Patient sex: F
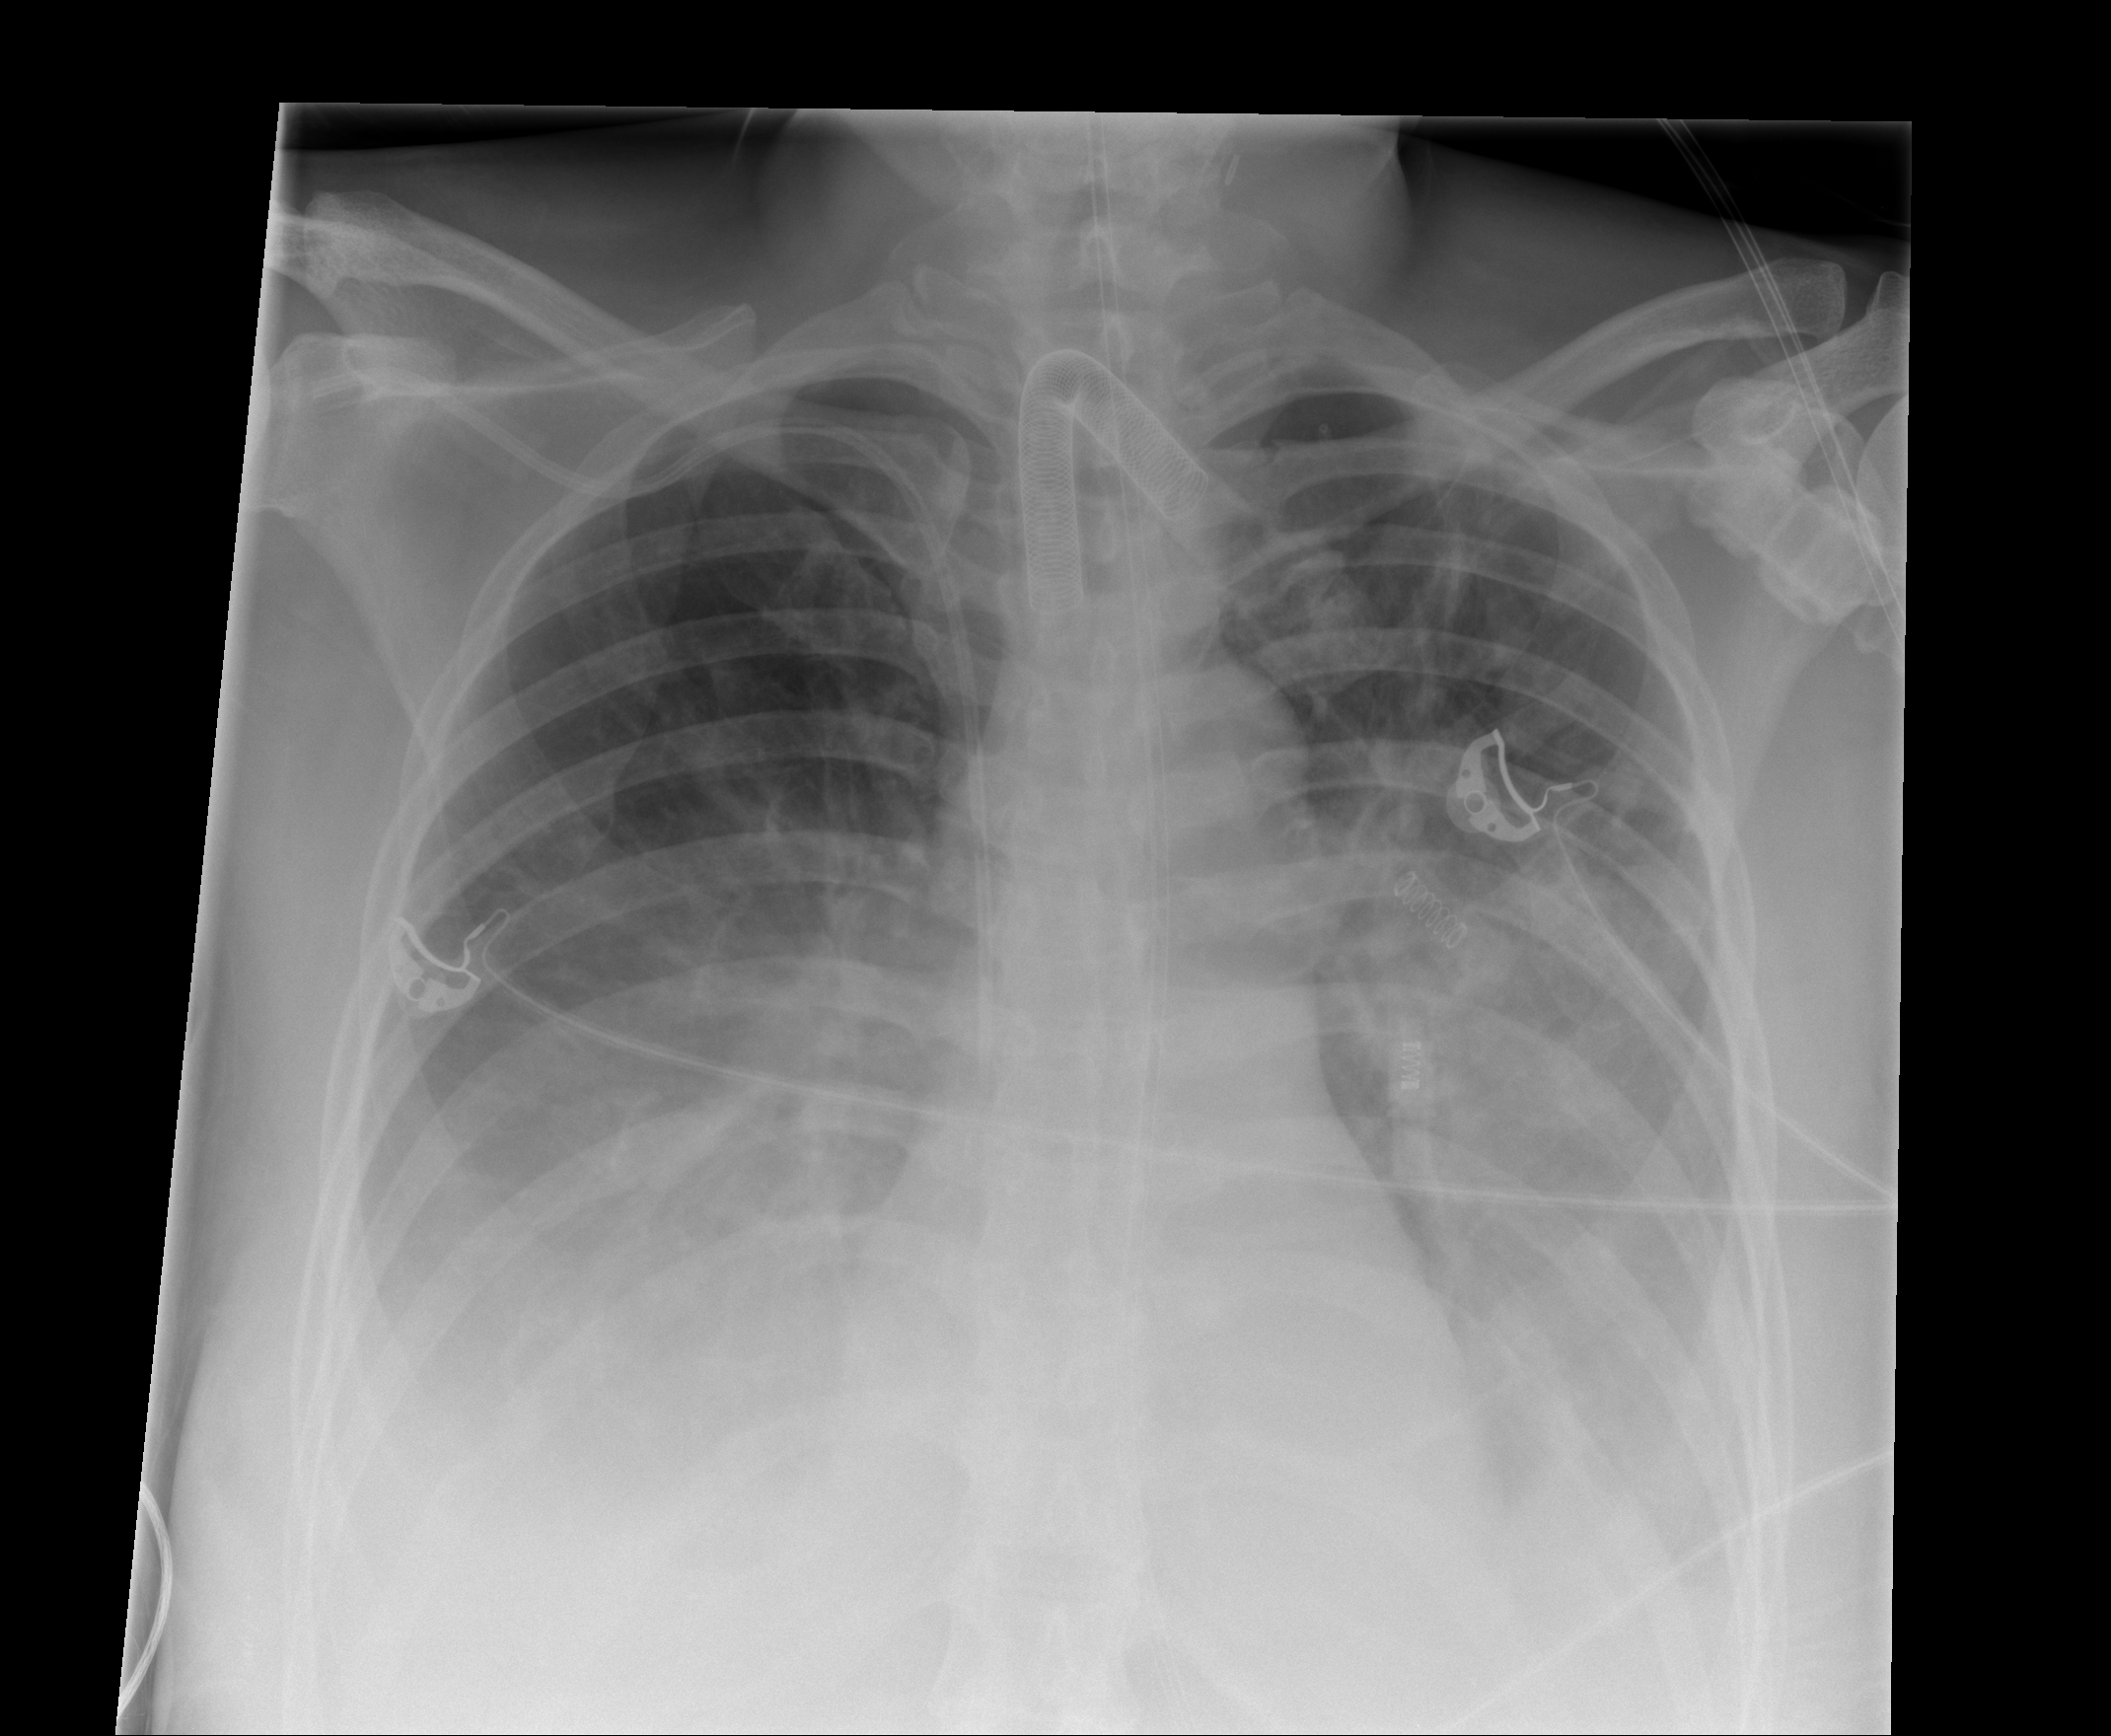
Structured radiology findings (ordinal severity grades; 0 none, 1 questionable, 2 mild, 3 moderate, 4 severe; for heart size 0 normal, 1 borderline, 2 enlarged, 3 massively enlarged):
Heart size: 0
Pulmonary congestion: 0
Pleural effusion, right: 3
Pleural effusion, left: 3
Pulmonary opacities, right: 0
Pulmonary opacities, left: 0
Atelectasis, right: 2
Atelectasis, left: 2